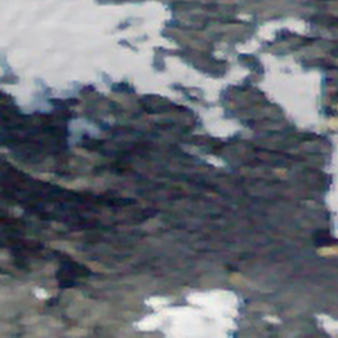
Label: other